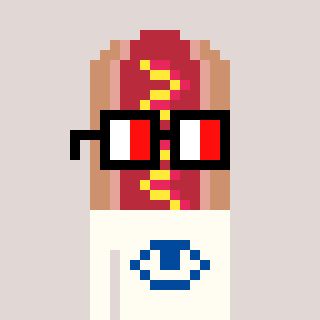
a pixel art character with square glasses with black frames and red eyes, a hotdog-shaped head and a grayscale-colored body on a warm background